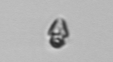
Label: Heterocapsa_rotundata